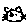
Label: cat